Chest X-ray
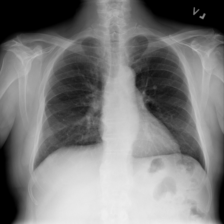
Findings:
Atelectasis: negative
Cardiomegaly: negative
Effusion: negative
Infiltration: negative
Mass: negative
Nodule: negative
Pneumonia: negative
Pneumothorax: negative
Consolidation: negative
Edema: negative
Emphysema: negative
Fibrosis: negative
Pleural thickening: negative
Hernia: negative